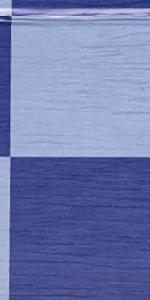
Label: Empty